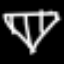
Label: diamond